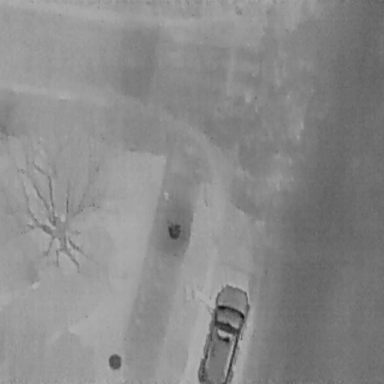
There is a Car in the infrared image.